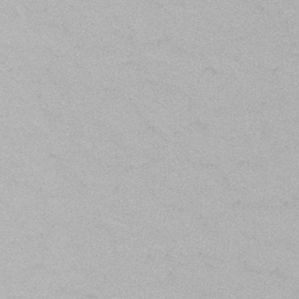
Label: frost